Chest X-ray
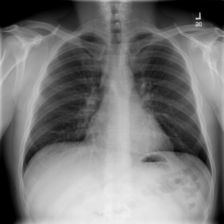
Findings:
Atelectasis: negative
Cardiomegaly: negative
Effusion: negative
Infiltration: negative
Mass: negative
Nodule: negative
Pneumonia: negative
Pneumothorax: negative
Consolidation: negative
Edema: negative
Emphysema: negative
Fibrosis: negative
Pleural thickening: negative
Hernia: negative